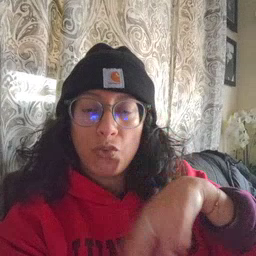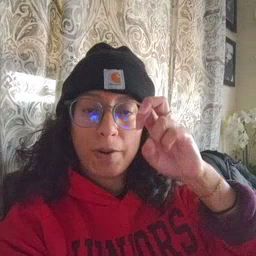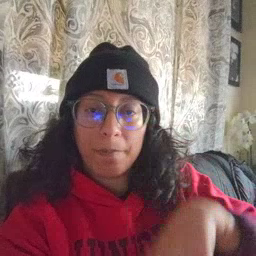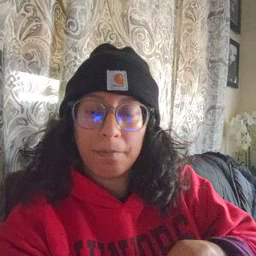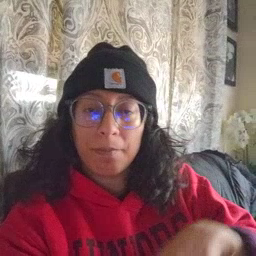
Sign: jump